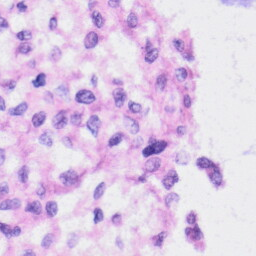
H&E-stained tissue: Liver